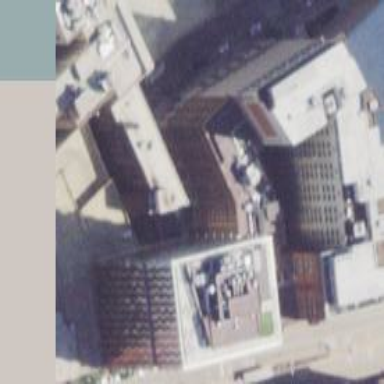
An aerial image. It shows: Multi-storey parking building.